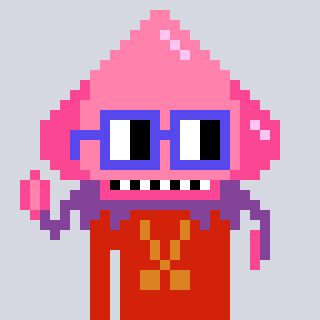
a pixel art character with square blue glasses, a squid-shaped head and a red-colored body on a cool background